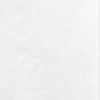
Label: dusty